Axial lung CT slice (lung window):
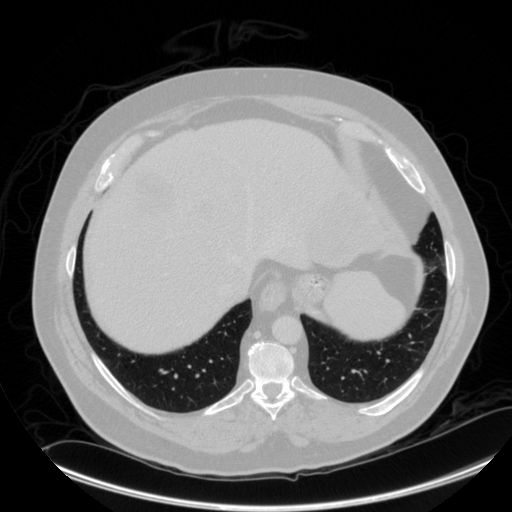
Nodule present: no